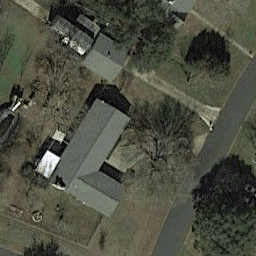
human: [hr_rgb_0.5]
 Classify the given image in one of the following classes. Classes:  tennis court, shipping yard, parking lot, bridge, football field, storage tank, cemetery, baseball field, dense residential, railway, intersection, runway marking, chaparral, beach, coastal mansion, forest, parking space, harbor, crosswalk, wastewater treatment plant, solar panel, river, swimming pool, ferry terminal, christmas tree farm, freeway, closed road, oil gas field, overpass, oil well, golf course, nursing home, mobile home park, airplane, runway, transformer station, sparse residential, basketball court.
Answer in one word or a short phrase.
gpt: sparse residential